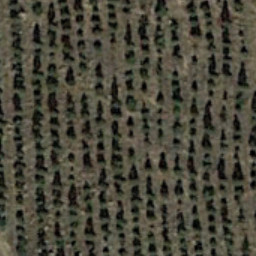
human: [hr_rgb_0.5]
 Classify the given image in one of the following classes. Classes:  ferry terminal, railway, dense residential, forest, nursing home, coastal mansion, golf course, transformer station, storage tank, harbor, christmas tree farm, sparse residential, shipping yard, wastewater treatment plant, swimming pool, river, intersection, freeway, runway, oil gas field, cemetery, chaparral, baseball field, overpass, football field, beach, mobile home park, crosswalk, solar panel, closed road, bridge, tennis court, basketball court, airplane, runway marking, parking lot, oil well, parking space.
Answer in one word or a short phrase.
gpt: christmas tree farm